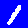
Digit: 1